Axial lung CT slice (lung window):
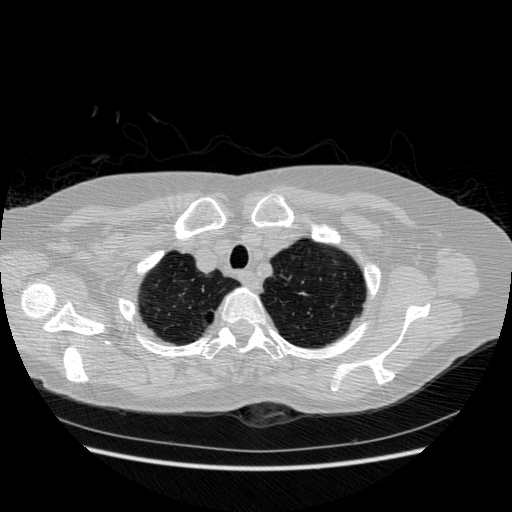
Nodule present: no